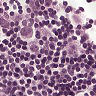
Metastatic tissue present: yes